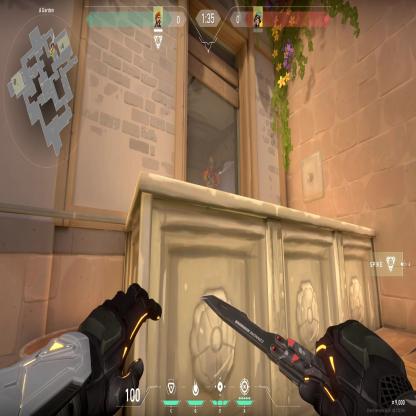
Label: enemy